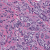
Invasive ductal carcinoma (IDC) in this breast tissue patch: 1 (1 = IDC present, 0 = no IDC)